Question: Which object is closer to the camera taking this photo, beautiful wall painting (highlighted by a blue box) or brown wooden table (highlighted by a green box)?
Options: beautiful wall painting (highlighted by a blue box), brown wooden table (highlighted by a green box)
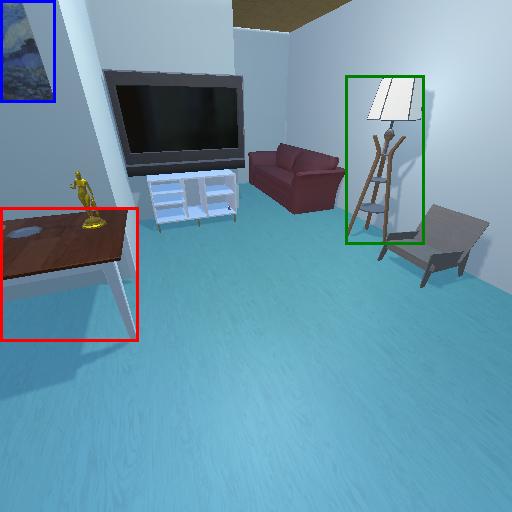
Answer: beautiful wall painting (highlighted by a blue box)